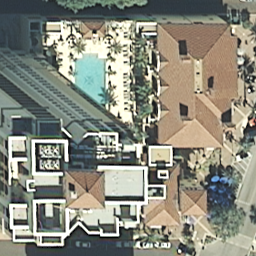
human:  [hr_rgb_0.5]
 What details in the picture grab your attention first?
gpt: buildings